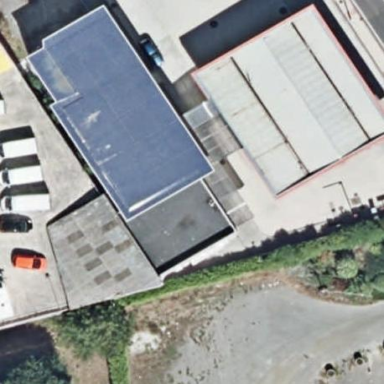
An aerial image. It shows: Industrial building.